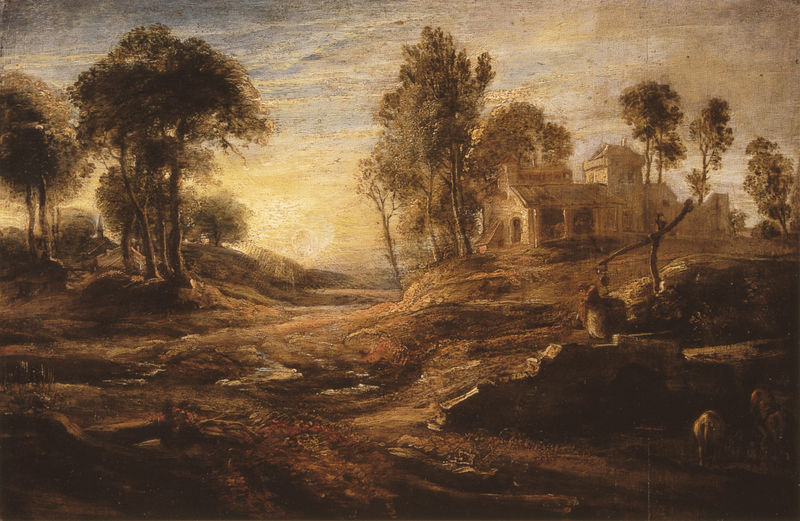
Titel: Landschaft mit Burg
Künstler: Pieter Paul Rubens
Standort: Wien
Institution: Kunsthistorisches Museum
Schlagwörter: baum, berg, blau, blätter, dunkel, felsen, gemälde, himmel, laub, mann, schatten, wasser, weiß, wolken, baumstämme, bäume, fluss, gelb, grün, impressionismus, kirchturm, komposition, landschaft, ocker, see, teich, äste, abend, blumen, braun, hell, holz, licht, strasse, szene, dach, gebäude, gras, haus, hund, rot, tier, tiere, weg, wiese, wolke, zaun, beige, malerei, architektur, faru, mensch, stein, steine, holland, öl, bach, dämmerung, erde, horizont, häuser, hügel, kühe, morgen, mühle, natur, sonnenaufgang, vieh, weide, wind, brücke, busch, büsche, gebüsch, kirche, pastos, pfad, sonne, sträucher, wege, wiesen, boden, gold, klassizismus, pflanzen, england, sanft, tal, wald, brunnen, kamin, kirchturmspitze, pferd, pferde, turm, weiher, bewölkt, ansicht, bogen, fassade, italien, acker, trocken, mauer, abendsonne, allee, farbe, sonnenuntergang, kuh, landschaftsmalerei, bauernhof, herbst, hof, idylle, romantik, constable, staffage, stämme, treppe, turner, duktus, melancholisch, menzel, stimmung, abendstimmung, bauer, anbau, bögen, ruine, offen, rinder, schaf, antike, landschadt, strahlen, flussbett, rinnsal, idyll, idyllisch, wolkig, ruinen, kunst, villa, landschaftsbild, malerisch, anwesen, mauern, landhaus, romantisch, antik, geäst, brauntöne, kapelle, stall, gehöft, poussin, tränke, fernblick, gesträuch, tempel, arkadien, eimer, schafe, klassik, heroisch, ziege, koch, erdtöne, baumstumpf, rote, repoussoir, ziegen, viecher, ziehbrunnen, friedlich, goldener schnitt, torbögen, pitoresk, brise, william, campagna, lorrain, pumpe, william turner, mauerreste, stimmungsvoll, van goyen, kreidig, wasserbrunnen, kühr, tonige malerei, romanitk, wasserpumpe, sonnenafgang, sonnenunergang, abendidylle, abendämmerung, firedlich, romantische stimmung, sonnenhintergang, wasereimer, wohnaus, wolfen, ziegelbrunnen, 1800